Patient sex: F
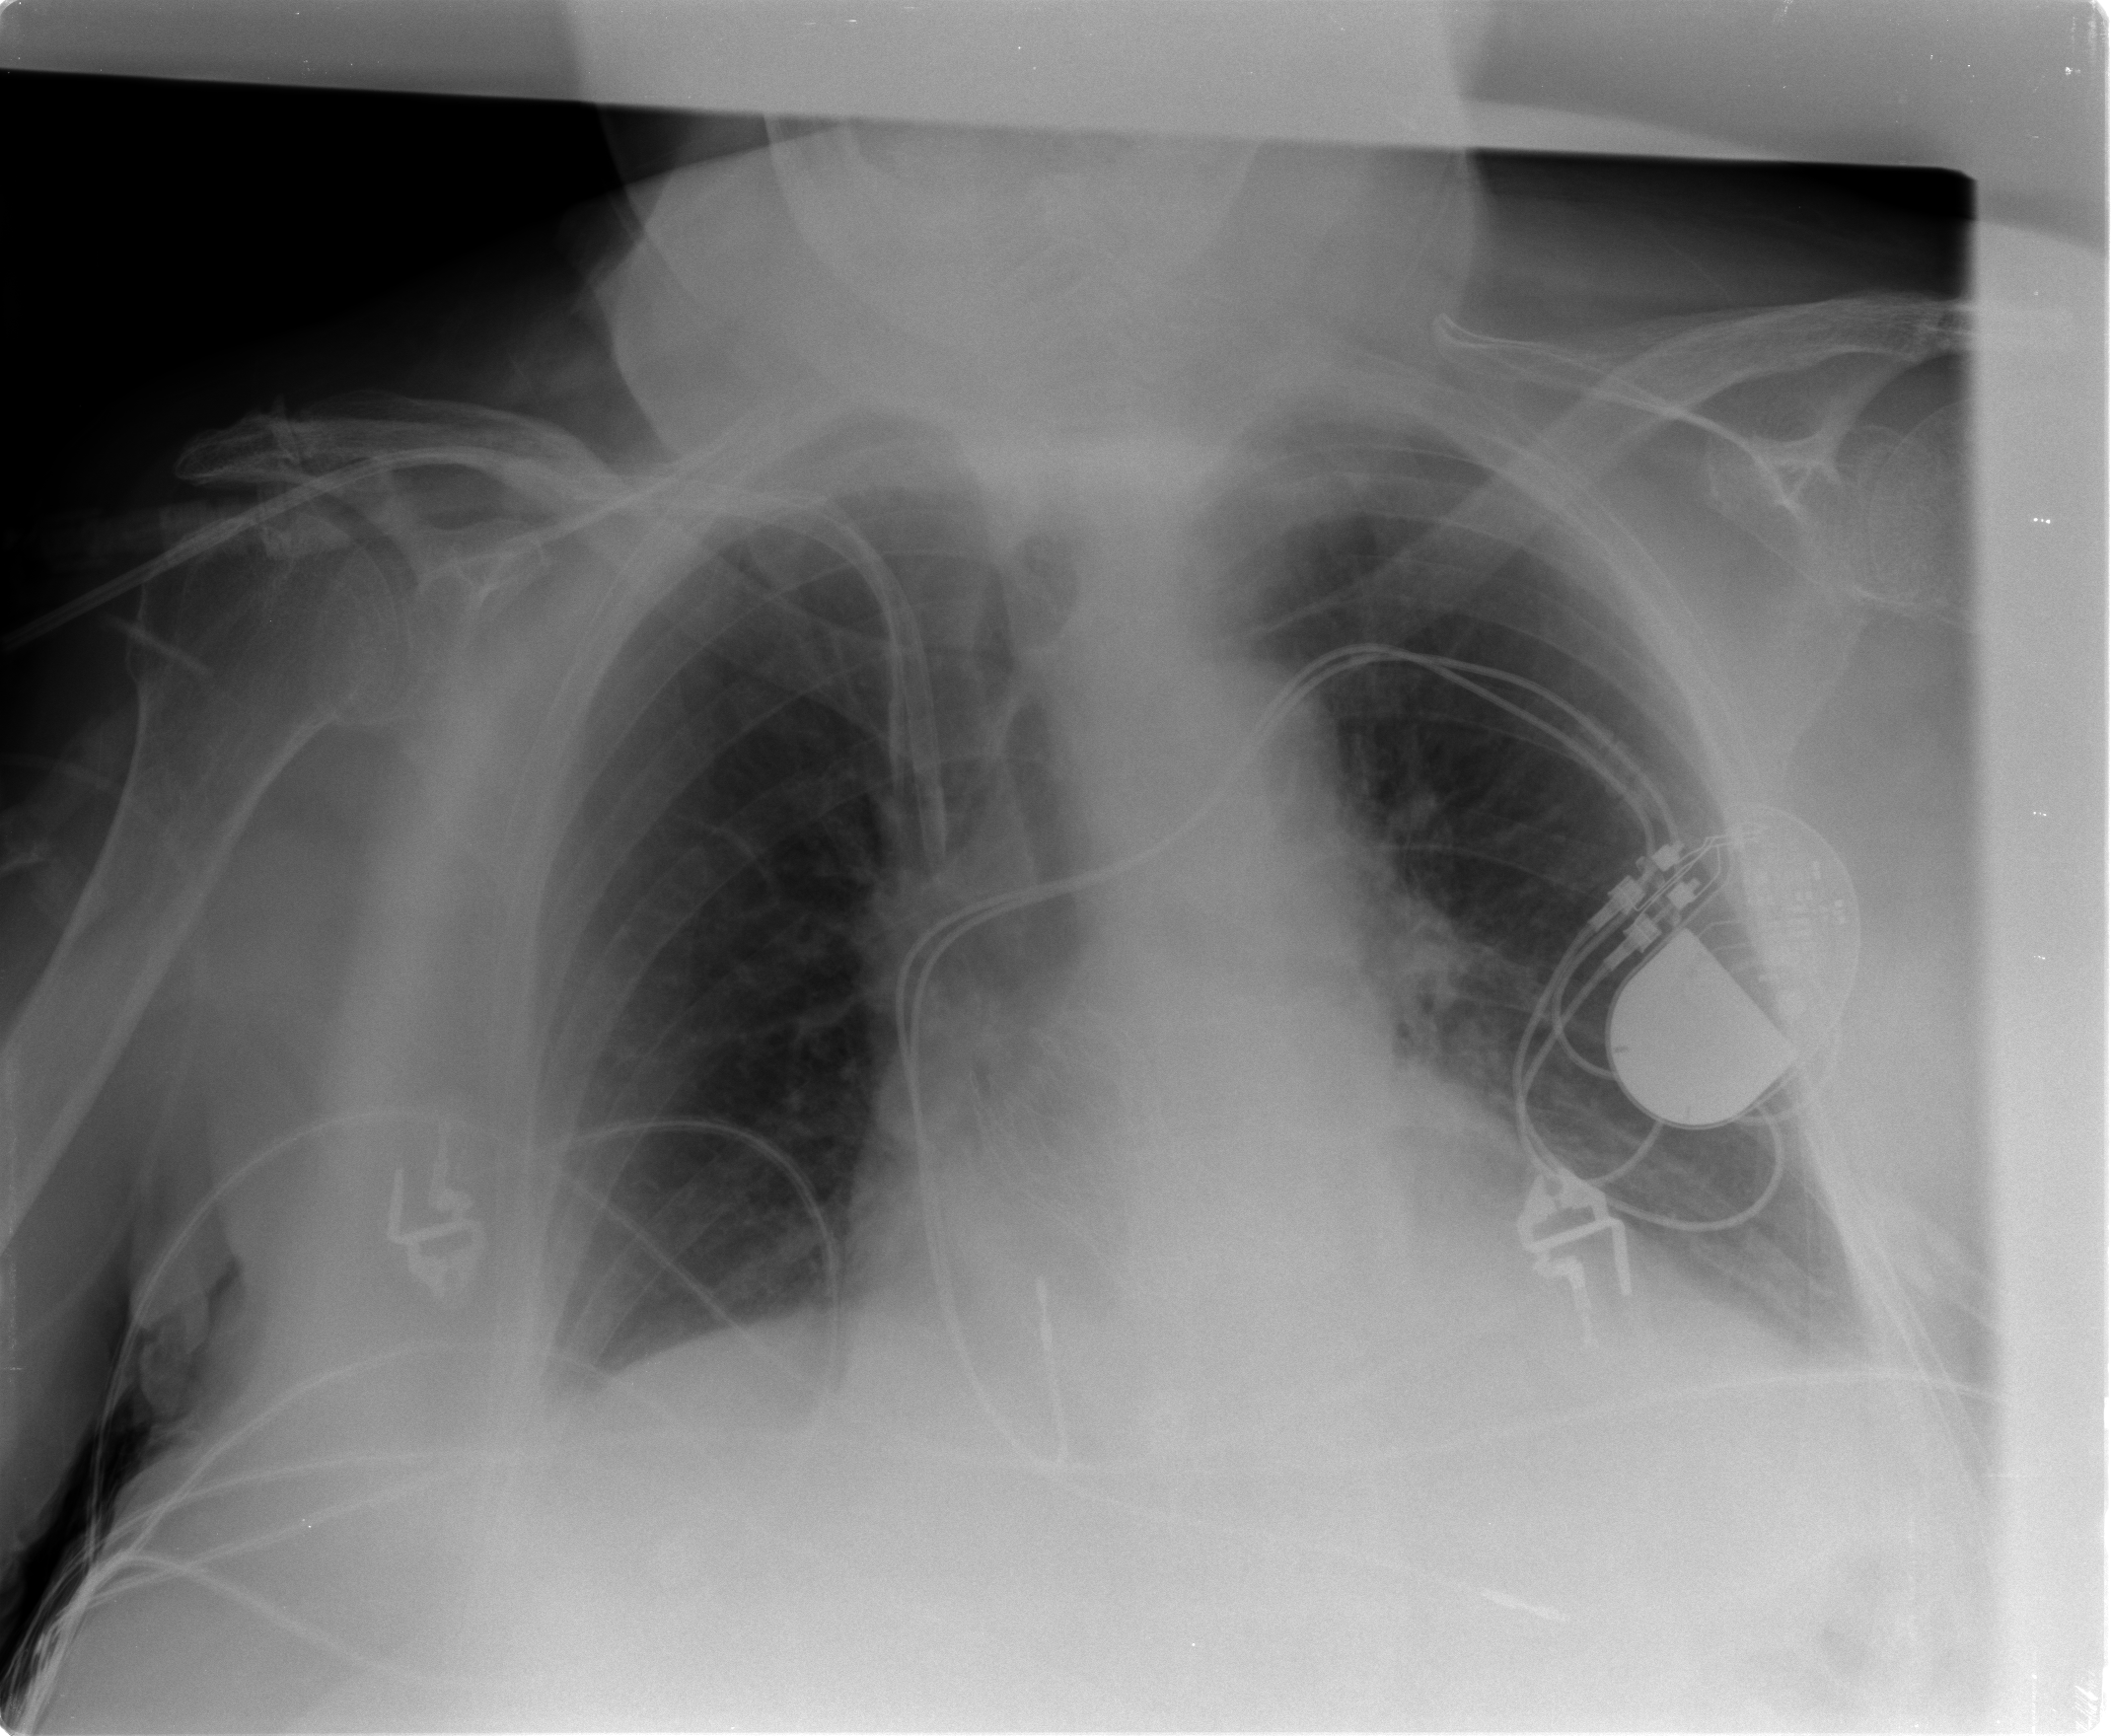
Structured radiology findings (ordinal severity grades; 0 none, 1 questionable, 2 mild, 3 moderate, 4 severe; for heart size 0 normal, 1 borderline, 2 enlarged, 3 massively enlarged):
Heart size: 2
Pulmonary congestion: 0
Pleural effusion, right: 2
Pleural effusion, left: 2
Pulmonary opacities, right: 0
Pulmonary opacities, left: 0
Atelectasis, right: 1
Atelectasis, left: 1